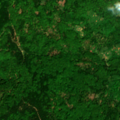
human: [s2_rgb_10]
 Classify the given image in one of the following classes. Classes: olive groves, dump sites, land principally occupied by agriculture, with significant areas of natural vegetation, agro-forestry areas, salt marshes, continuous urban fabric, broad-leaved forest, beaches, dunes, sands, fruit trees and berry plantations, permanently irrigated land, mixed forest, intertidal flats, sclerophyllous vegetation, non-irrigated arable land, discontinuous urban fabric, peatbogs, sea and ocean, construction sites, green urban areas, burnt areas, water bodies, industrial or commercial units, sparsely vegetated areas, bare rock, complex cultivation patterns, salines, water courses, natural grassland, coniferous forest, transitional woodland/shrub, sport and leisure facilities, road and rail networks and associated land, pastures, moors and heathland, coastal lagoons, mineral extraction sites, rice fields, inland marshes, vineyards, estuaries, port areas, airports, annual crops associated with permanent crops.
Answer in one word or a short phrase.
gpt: broad-leaved forest